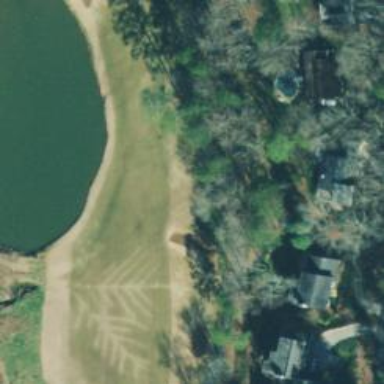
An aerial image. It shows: Golf fairway surrounded by grass.